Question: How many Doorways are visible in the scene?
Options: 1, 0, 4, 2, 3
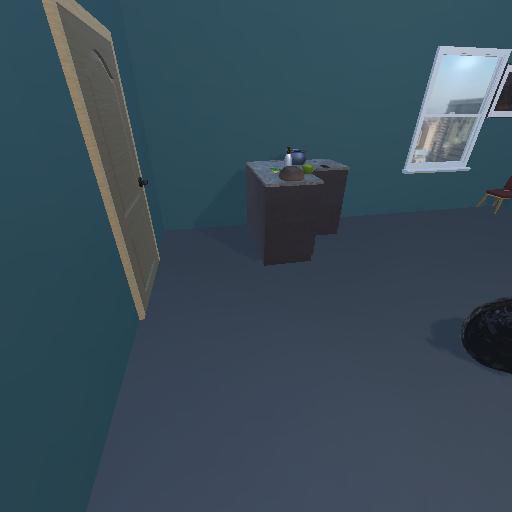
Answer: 1